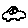
Label: car